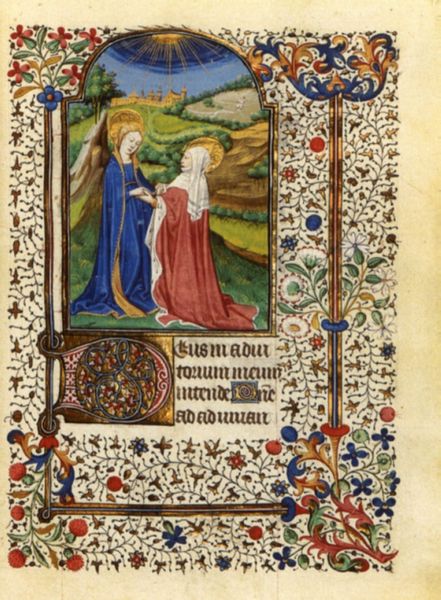
Titel: Pariser Stundenbuch
Institution: Privatsammlung/König
Schlagwörter: blau, blätter, flügel, weiß, frauen, grün, landschaft, stadt, blumen, damen, frau, zeichnung, blüten, rot, weg, muster, ornament, rahmen, felder, sonne, gold, engel, früchte, ranken, schrift, papier, ort, zwei, hang, dorf, farbe, verzierung, buch, burg, strahlen, beeren, seite, text, heiligenschein, schloß, mittelalter, umhänge, elisabeth, maria, latein, buchmalerei, stundenbuch, hände halten, d, lochner, papeier, rotheiligenschein